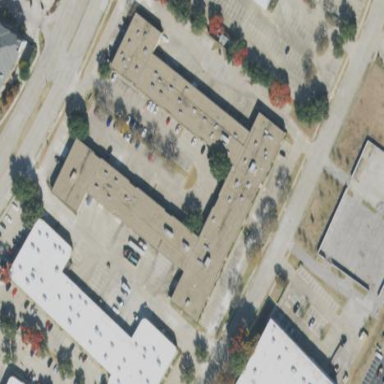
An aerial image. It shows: Commercial building.